Field crop: maize
Growth stage: 1
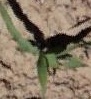
Species: maize